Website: home-depot
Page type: account-selection
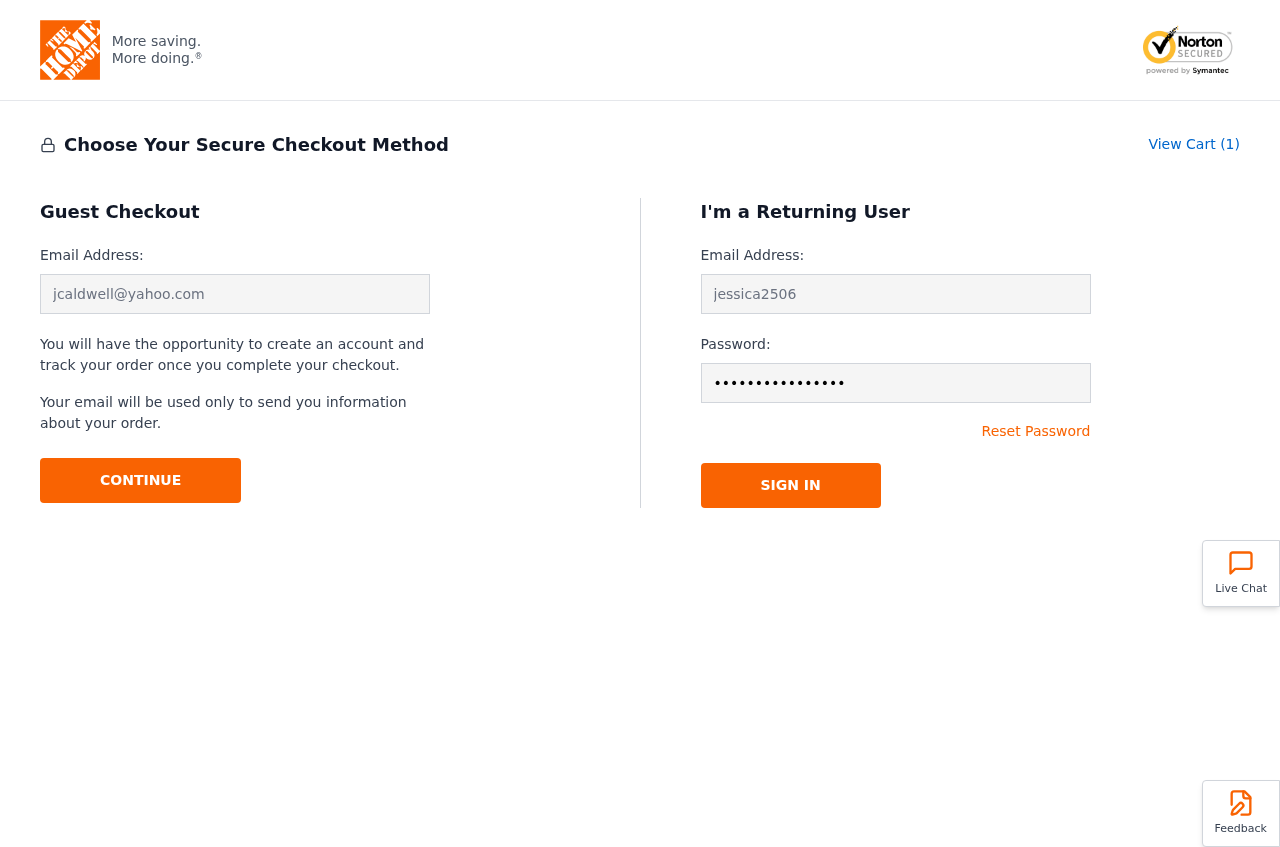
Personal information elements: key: PII_EMAIL
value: jcaldwell@yahoo.com
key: PII_LOGIN_USERNAME
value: jessica2506
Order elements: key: ORDER_NUM_ITEMS
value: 1